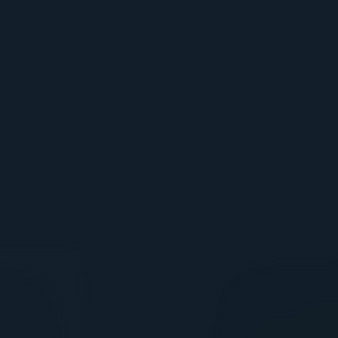
Label: other